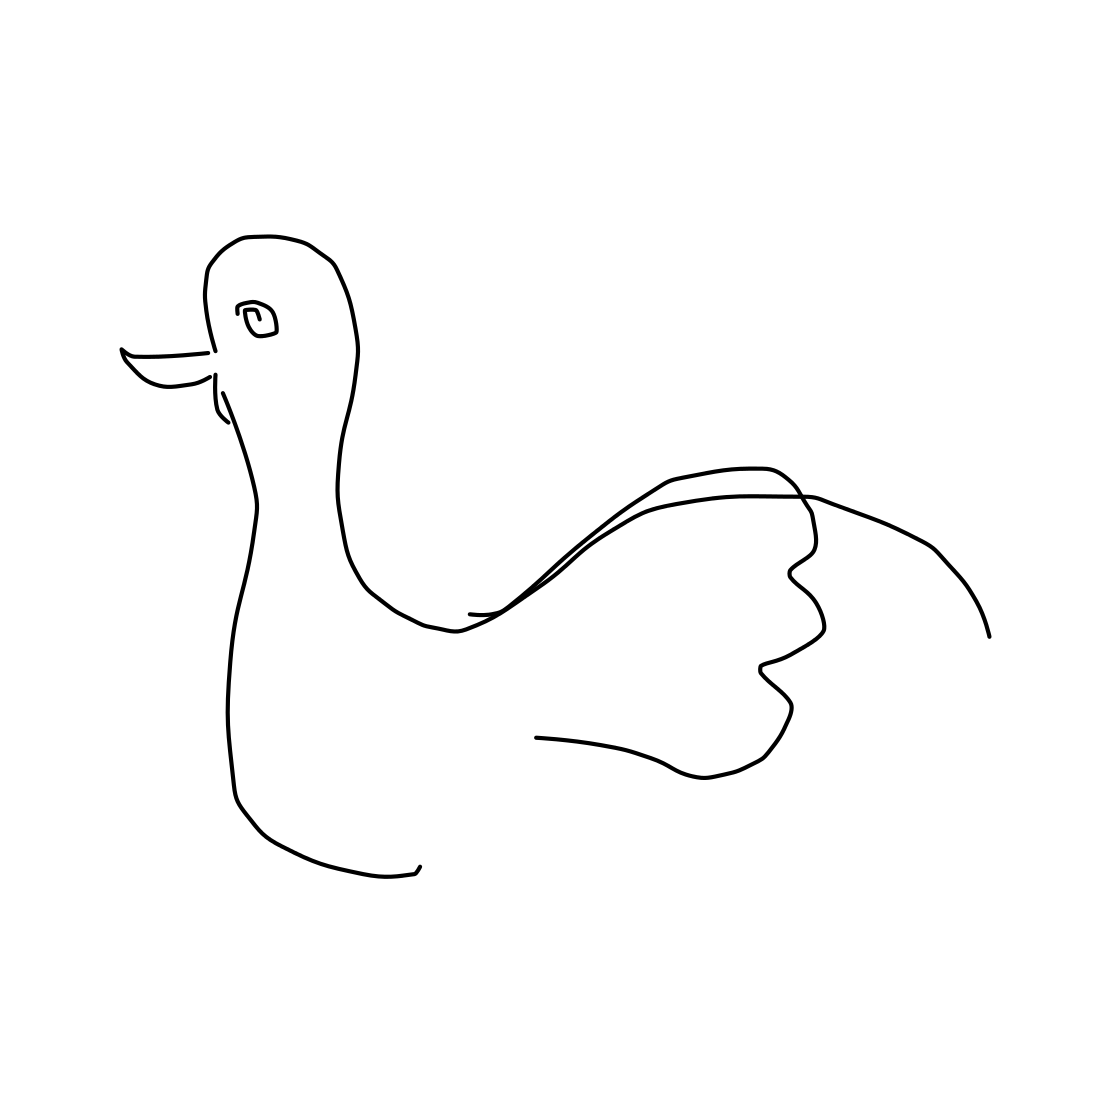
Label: swan